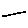
Label: line